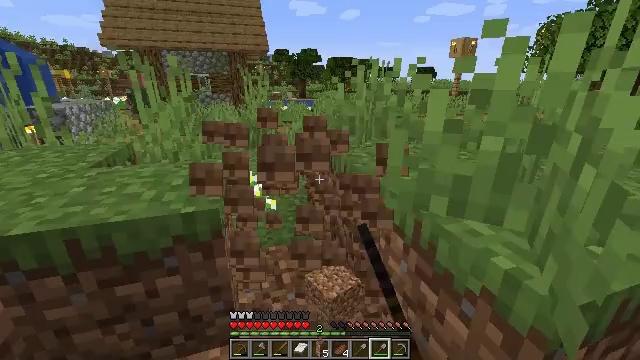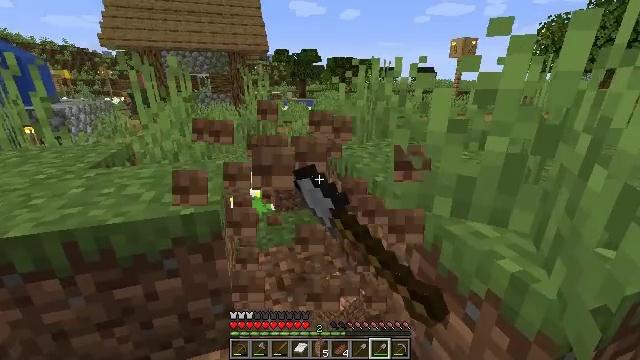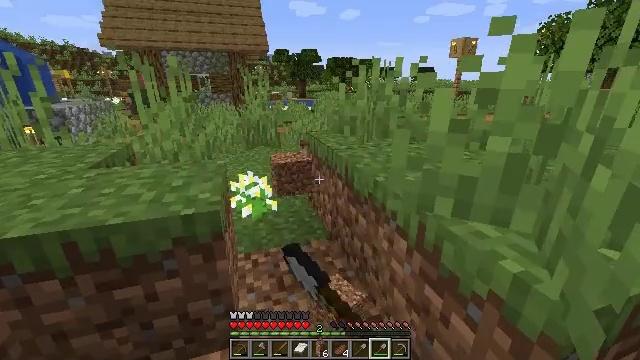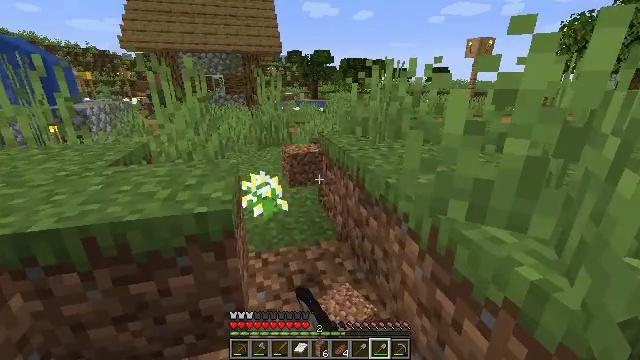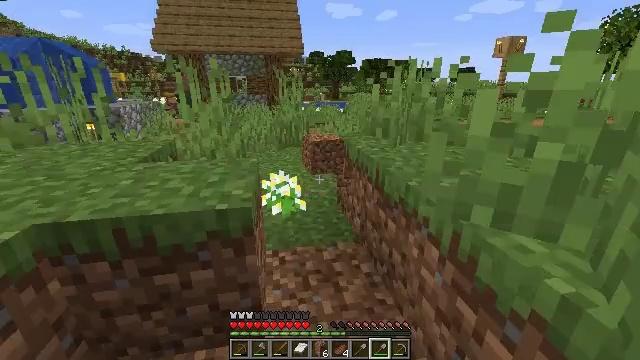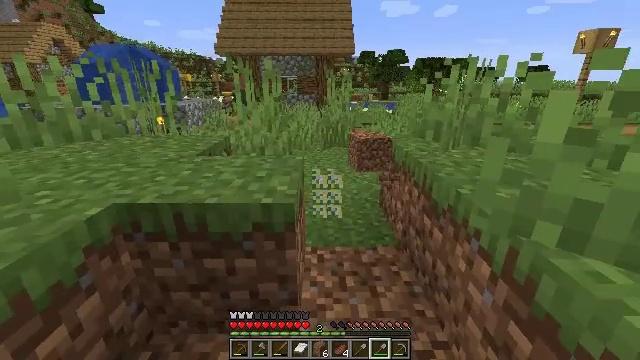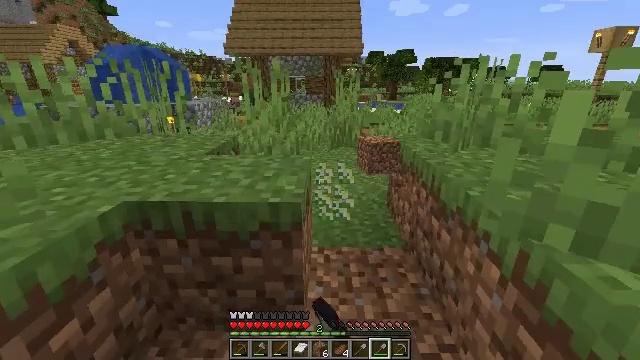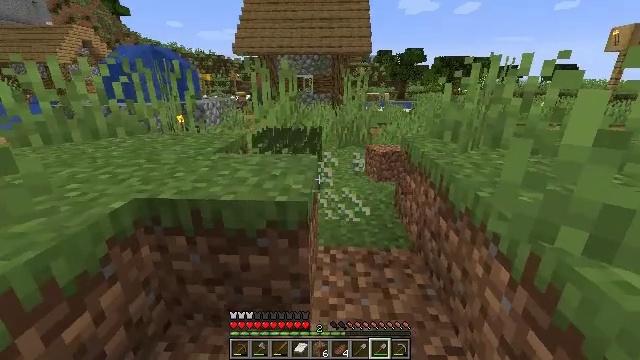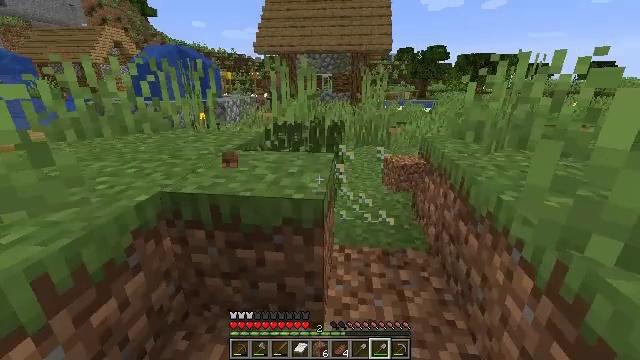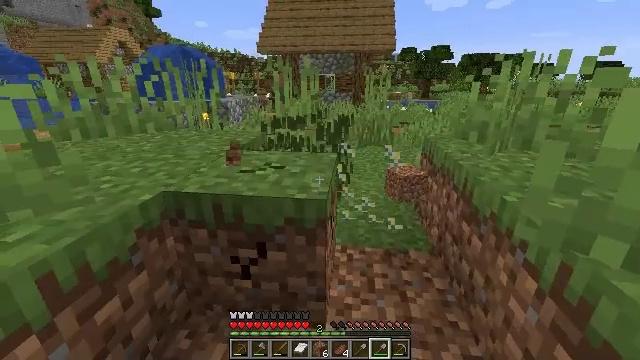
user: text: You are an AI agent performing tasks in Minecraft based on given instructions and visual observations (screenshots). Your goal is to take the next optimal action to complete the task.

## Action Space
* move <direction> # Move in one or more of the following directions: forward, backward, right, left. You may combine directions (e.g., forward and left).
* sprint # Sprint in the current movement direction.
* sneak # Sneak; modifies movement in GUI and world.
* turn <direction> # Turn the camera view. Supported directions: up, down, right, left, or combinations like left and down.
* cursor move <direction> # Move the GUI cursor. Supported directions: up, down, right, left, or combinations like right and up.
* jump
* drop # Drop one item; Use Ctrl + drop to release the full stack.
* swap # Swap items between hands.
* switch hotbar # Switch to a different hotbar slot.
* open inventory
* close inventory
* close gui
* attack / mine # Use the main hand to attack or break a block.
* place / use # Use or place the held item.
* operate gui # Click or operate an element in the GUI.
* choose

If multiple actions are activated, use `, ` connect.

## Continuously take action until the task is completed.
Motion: motion action
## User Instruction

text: Gather azure bluet from the ground.
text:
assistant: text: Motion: attack / mine
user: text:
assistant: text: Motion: attack / mine
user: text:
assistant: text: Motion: turn left, attack / mine
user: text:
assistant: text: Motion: turn left, attack / mine
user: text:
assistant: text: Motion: turn left, attack / mine
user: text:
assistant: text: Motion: turn left, attack / mine
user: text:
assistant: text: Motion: turn left, attack / mine
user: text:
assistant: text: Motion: turn left, attack / mine
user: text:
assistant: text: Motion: attack / mine
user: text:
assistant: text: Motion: attack / mine